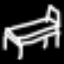
Label: bed